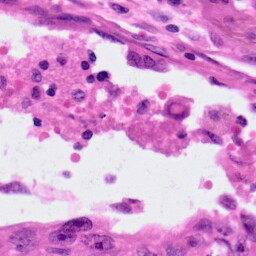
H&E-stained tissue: Lung